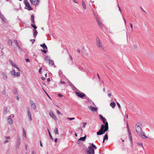
Tumor epithelial tissue: no
Tumor-associated stroma tissue: yes
Normal tissue: no